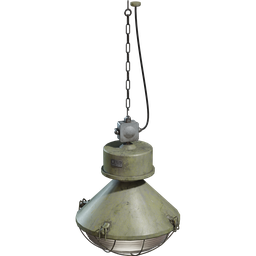
Label: lighting